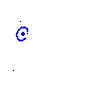
Particle: pion